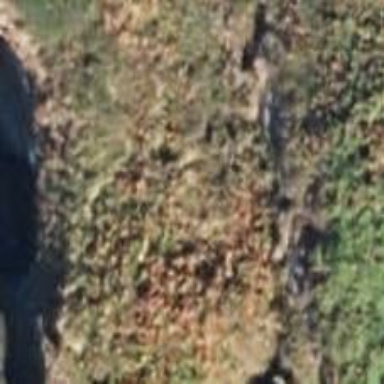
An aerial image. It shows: Natural cliff.